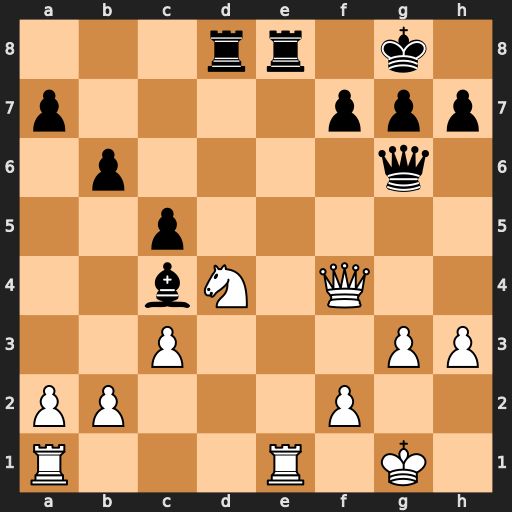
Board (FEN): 3rr1k1/p4ppp/1p4q1/2p5/2bN1Q2/2P3PP/PP3P2/R3R1K1
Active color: w
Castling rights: -
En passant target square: -
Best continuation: Rxe8+ Rxe8 Nf5 Qe6 Nd6